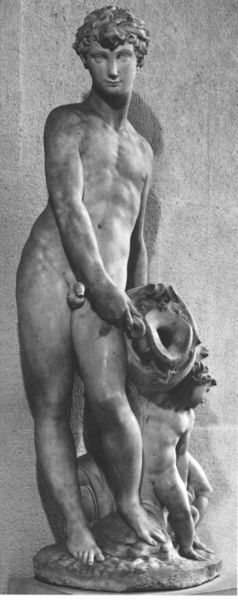
Titel: Jugendlicher Flußgott
Künstler: Pierino da Vinci
Institution: Paris, Louvre
Schlagwörter: akt, hand, haut, mann, nackt, marmor, schwarz, weiss, blick, tier, jung, sockel, tragen, kind, locken, kinder, skulptur, statue, füsse, brustwarze, penis, knabe, rippen, lockig, jüngling, antik, hilfe, löwe, griechich, lüwe, jungeskuöptur